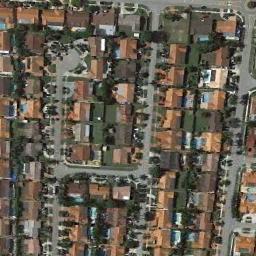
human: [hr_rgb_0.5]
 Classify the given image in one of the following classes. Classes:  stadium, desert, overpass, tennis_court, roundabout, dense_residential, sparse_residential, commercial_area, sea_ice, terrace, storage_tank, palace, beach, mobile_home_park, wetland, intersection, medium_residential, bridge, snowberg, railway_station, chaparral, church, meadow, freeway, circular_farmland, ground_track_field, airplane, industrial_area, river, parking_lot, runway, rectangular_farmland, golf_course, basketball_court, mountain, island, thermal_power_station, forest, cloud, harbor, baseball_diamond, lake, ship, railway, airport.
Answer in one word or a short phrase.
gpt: dense_residential